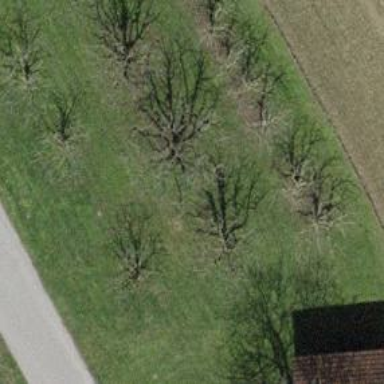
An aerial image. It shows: Broadleaved tree with lush foliage.